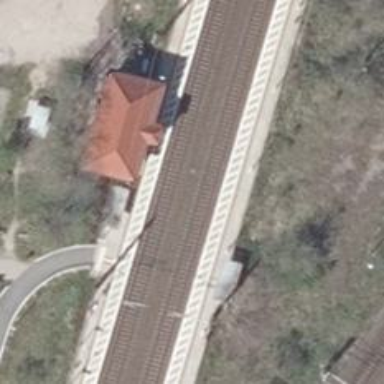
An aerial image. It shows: Public transport stop position along the railway.